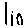
Label: line